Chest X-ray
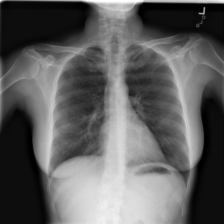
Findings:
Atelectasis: negative
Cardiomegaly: negative
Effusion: negative
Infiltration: negative
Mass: negative
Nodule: negative
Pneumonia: negative
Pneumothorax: negative
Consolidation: negative
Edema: negative
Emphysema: negative
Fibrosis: negative
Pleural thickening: negative
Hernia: negative